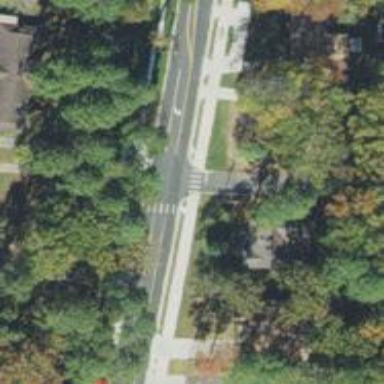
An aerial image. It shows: Uncontrolled crossing on the road.